Question: I have an issue in Angular 4.
I thinks component in angular doesn't have size (width x height) like this:

So I can't render new component because old component is still there, I can't change value of this.
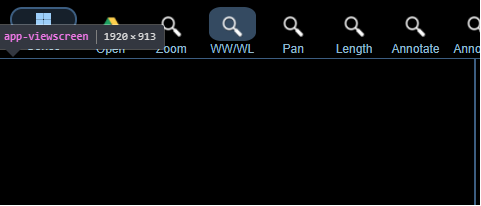
Answer: You can set it manually as follow,
Let's say you have a component called 'home.component.ts'
'''
@Component({
moduleId: module.id,
selector: 'home',
styleUrls: ['home.component.css'],
templateUrl: 'home.component.html',
)}
'''
So in 'home.component.css', you can set its height and width as below,
'''
:host { // host targets selector: 'home'
display: block;
left: 0;
width: 100%; // takes parent width
OR
widht: 1000px // screen of having 1000px of width
height: 100%; // takes parent height
OR
height: 1000px // screen of having 1000px of height
}
'''